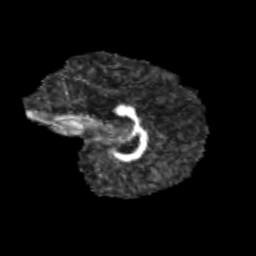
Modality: FA
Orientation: sagittal
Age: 9
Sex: female
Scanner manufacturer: siemens
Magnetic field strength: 3 T
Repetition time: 3.8 s
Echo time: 0.07 s